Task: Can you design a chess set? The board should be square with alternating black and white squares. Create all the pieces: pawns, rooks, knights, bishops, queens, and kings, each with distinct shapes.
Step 2128:
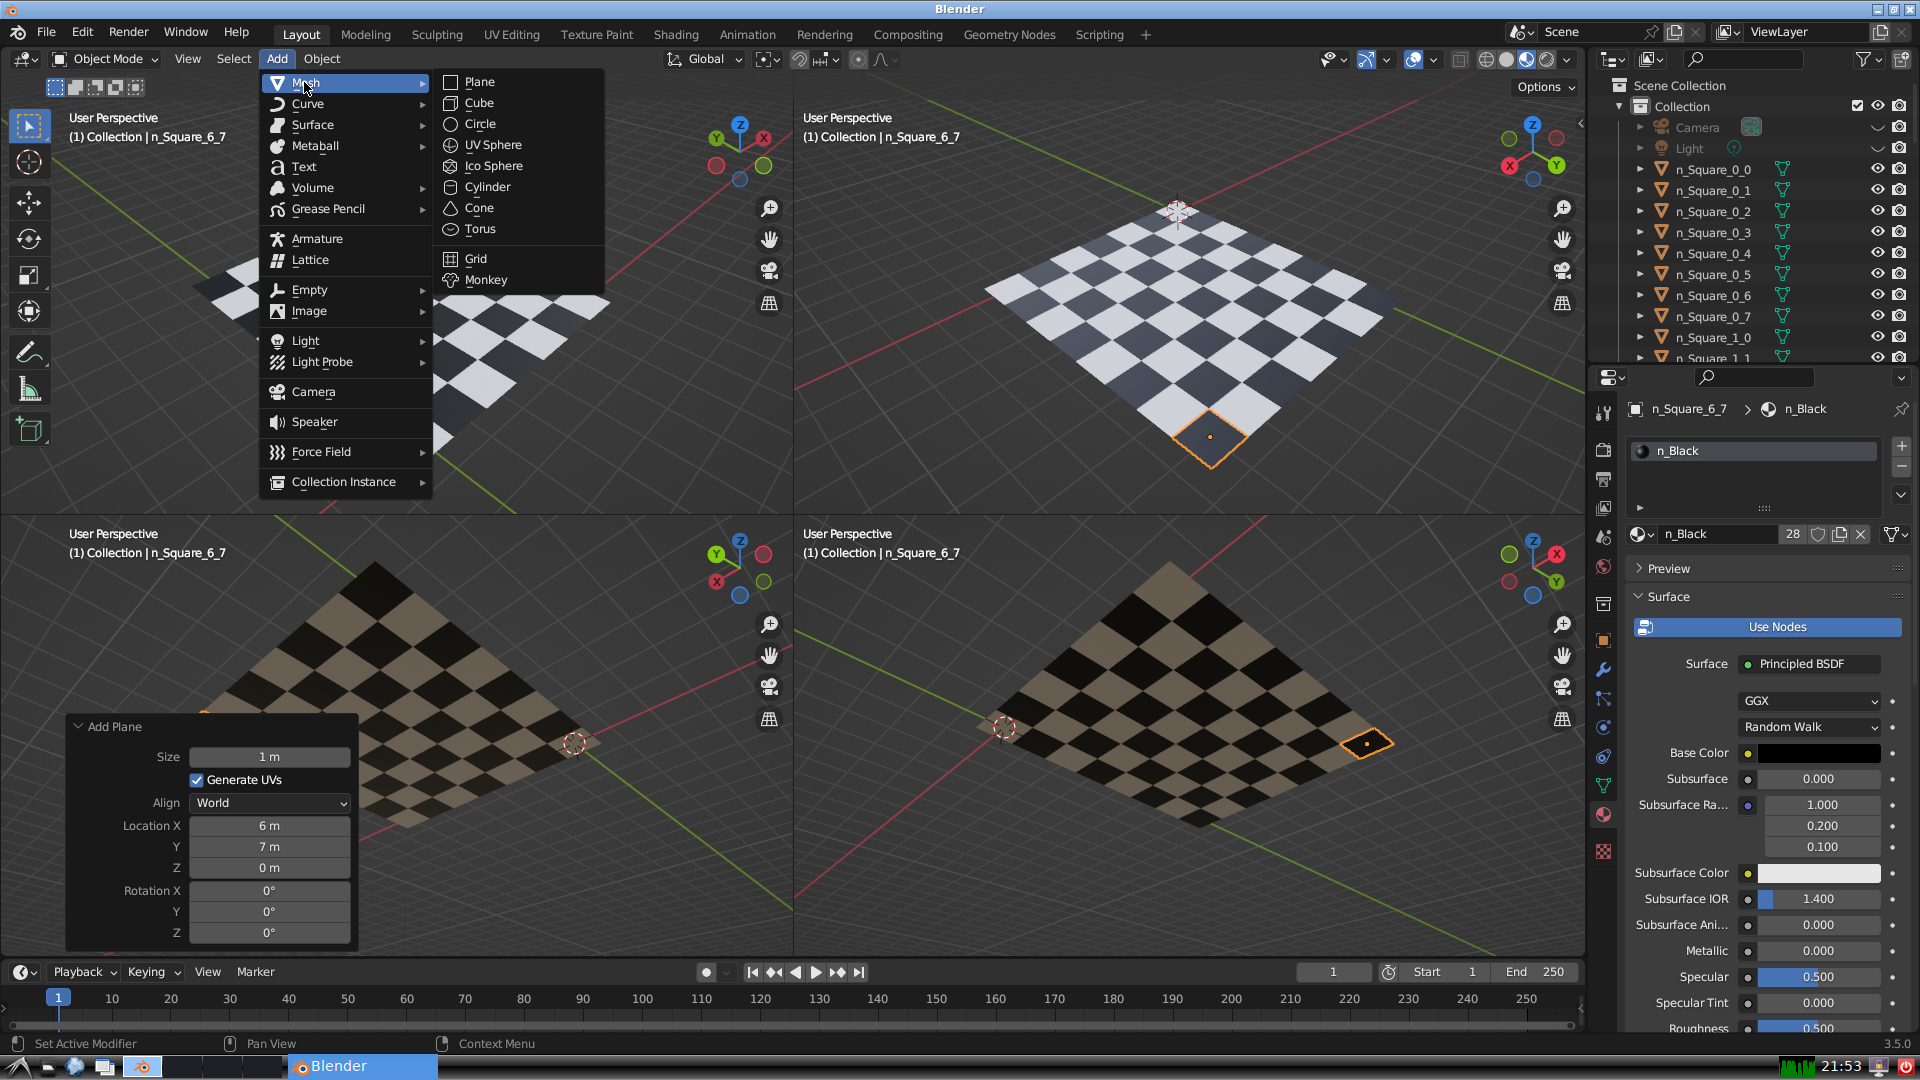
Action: {"mouse_move": [499, 79]}